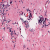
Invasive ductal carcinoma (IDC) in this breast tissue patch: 0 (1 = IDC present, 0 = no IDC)